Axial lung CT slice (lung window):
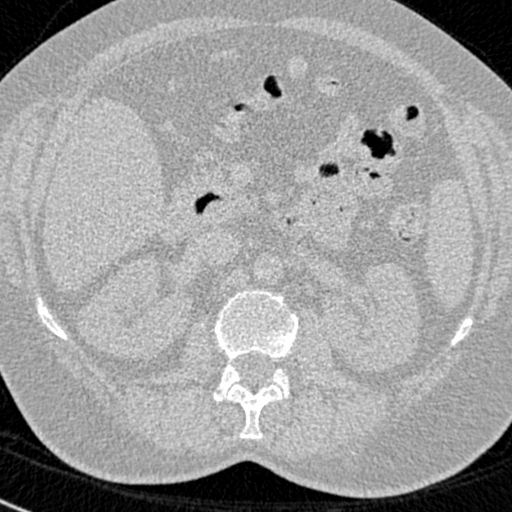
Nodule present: no